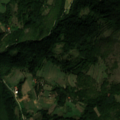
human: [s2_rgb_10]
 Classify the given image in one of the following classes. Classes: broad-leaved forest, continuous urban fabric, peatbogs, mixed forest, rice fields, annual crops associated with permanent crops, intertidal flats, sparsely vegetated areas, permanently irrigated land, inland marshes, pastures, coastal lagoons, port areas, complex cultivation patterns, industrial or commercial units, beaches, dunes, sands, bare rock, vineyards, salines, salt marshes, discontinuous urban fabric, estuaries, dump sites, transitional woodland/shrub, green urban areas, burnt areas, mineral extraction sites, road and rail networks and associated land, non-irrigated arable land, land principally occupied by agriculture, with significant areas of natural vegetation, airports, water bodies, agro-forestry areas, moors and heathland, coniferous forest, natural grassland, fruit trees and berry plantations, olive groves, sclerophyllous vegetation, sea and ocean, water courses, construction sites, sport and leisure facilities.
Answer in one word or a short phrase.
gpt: pastures, complex cultivation patterns, land principally occupied by agriculture, with significant areas of natural vegetation, broad-leaved forest, natural grassland, transitional woodland/shrub